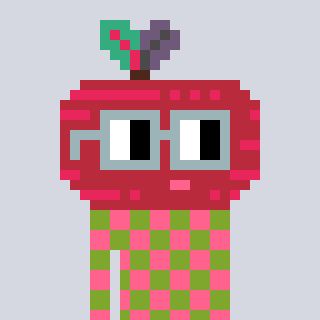
a pixel art character with square dark gray glasses, a beet-shaped head and a slimegreen-colored body on a cool background